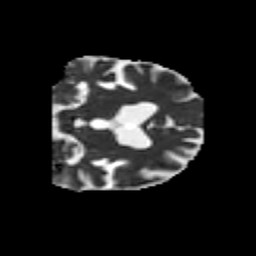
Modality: MD
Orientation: coronal
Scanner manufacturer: siemens
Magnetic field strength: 3 T
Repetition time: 6.8 s
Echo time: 0.093 s